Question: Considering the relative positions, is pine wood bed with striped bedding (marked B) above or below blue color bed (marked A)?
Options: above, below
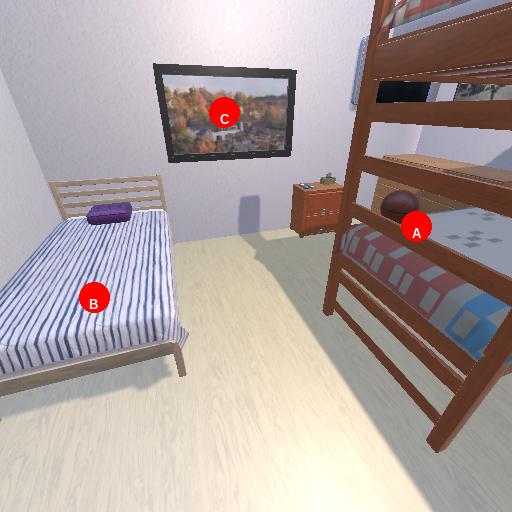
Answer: above